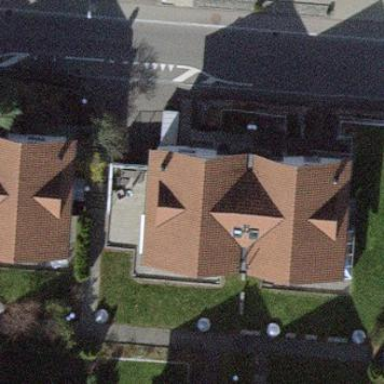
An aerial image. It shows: Semidetached house.